Question: I am using PrimeFaces 3.4.1 to plot time chart (Date on x-axis, int value on y-axis).
At the moment I have something like that:
:
'''
<p:lineChart id="timeChart" value="#{myGraphBean.model}" legendPosition="e" title="Time Chart" minY="0" maxY="25" style="height:300px"/>
'''
:
'''
private final static int MAX_VALUE = 20;
private final static int NUMBER_OF_POINTS = 20;
private final static DateFormat dateFormat = new SimpleDateFormat("dd-MM-yy");
private void createLinearModel() {
model = new CartesianChartModel();
Calendar day = Calendar.getInstance();
day.set(Calendar.HOUR_OF_DAY, 0);
day.set(Calendar.MINUTE, 0);
day.set(Calendar.SECOND, 0);
day.set(Calendar.MILLISECOND, 0);
LineChartSeries series = new LineChartSeries();
series.setLabel("My series");
for (int i = 0; i < NUMBER_OF_POINTS; i++) {
series.set(dateFormat.format(day.getTime()), getRandomValue());
day.add(Calendar.DAY_OF_MONTH, 1);
}
model.addSeries(series);
}
private int getRandomValue() {
return rand.nextInt(MAX_VALUE);
}
'''
So my bean just creates some random int value for each day. (My application produces actual data points, this is just a dummy example)
In my application, I am generating data over a long time, for example 6 months. With the way I am doing things now, I get horrible graphs like that:

I'd like to be able to keep my data point but only display a tick, let's say every month.
I have tried to change the tick on the x-axis following a few other posts (<URL> but I couldn't get it work.
Using the primefaces extender, I tried to use things like 'tickInterval: '1 month'', setting the 'min' attributes but nothing worked. In most of the case it would just break the graph
1. In the jqPlot doc, it says "Note, although jqPlot will parse most any human readable date, it is safest to use javascript time stamps when possible. Also, it is best to specify a date and time and not just a date alone. This is due to inconsistent browser handling of local time vs. UTC with bare dates." In my graph bean, shall I populate the series using a formatted date (String) following the javascript time stamp ("yyyy-MM-dd h:mma") or using a java.util.Date directly?
2. How can I change the x-axis tick (for let's say 1 month), having a marker only every month, but still have the graph going through all the day points (i.e. I don't want to average my the points over the month)?
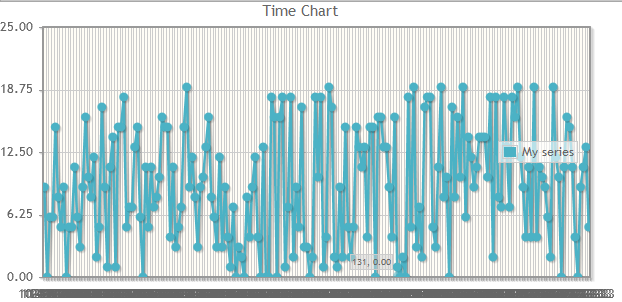
Answer: In Java, fill your 'LineChartSeries' objects with times in milliseconds using 'Date#getTime()'.
On the facelets side, download from <URL> and import the following jqPlot plugins:
'''
<h:outputScript name="Javascript/jqplot.canvasAxisTickRenderer.js" />
<h:outputScript name="Javascript/jqplot.canvasAxisTickRenderer.min.js" />
<h:outputScript name="Javascript/jqplot.dateAxisRenderer.js" />
<h:outputScript name="Javascript/jqplot.dateAxisRenderer.min.js" />
'''
And use this js extender for 'p:lineChart' component:
'''
function chartExtender() {
this.cfg.axes = {
xaxis : {
renderer : $.jqplot.DateAxisRenderer,
rendererOptions : {
tickRenderer:$.jqplot.CanvasAxisTickRenderer
},
tickOptions : {
fontSize:'10pt',
fontFamily:'Tahoma',
angle:-40
}
},
yaxis : {
rendererOptions : {
tickRenderer:$.jqplot.CanvasAxisTickRenderer
},
tickOptions: {
fontSize:'10pt',
fontFamily:'Tahoma',
angle:30
}
}
};
this.cfg.axes.xaxis.ticks = this.cfg.categories;
}
'''
Useful links:
<URL>
<URL>